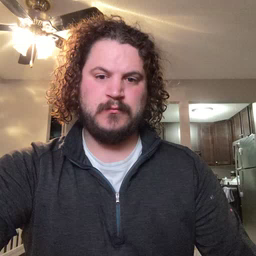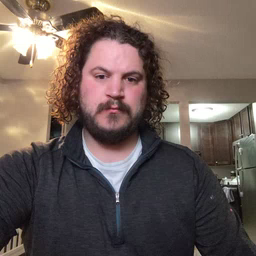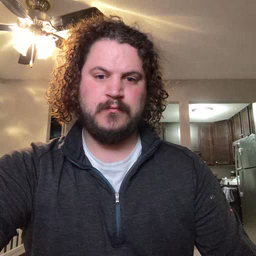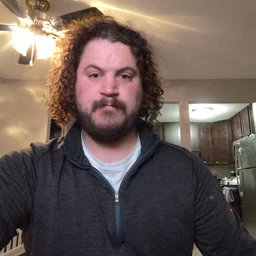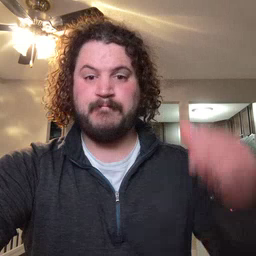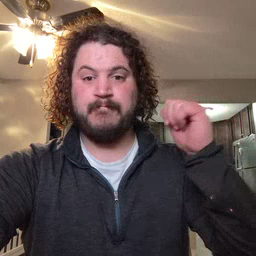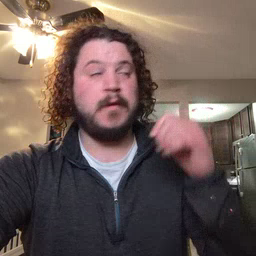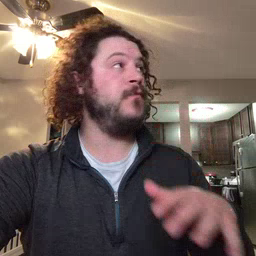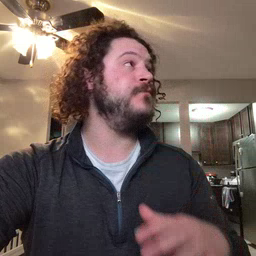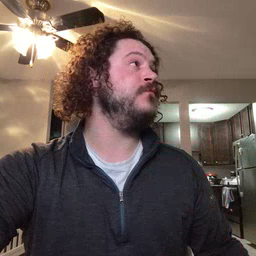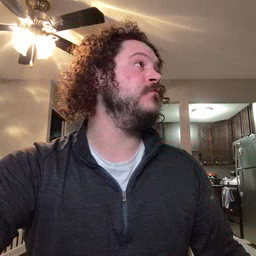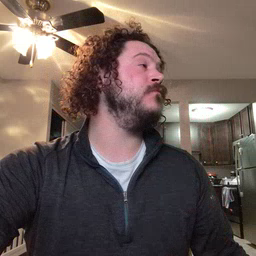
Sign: backyard